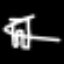
Label: pants